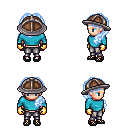
a pixel art fantasy rpg character, female body template, human, light skin, teal long-sleeve shirt, metal pants, white cyan princess hairstyle, chain helm, gold gloves, ghillies, four views (front, back, left, right), 2x2 character sprite sheet, small pixel art, hard edges, no anti-aliasing